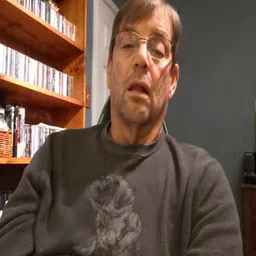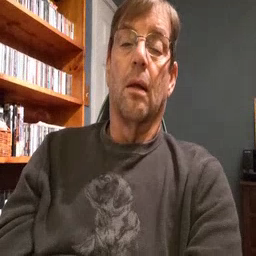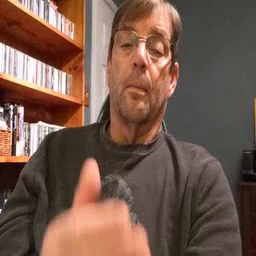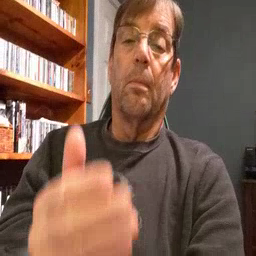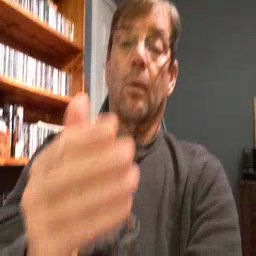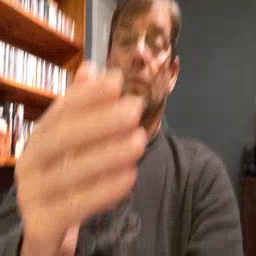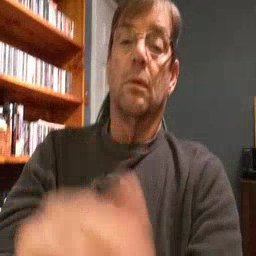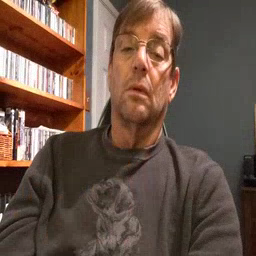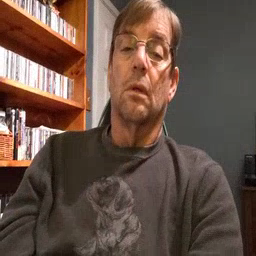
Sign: boat